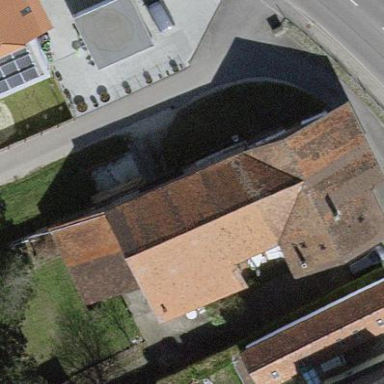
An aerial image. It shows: Detached building.